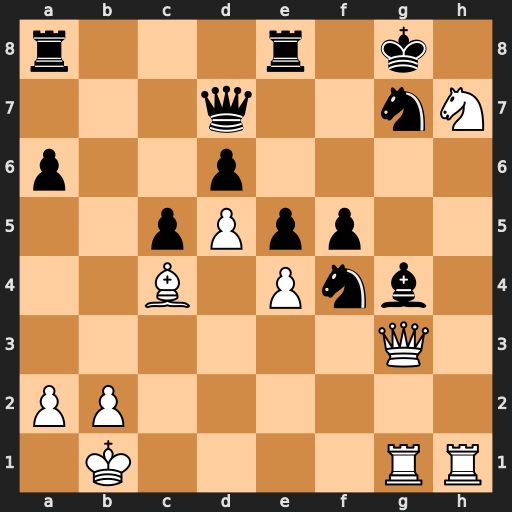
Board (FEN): r3r1k1/3q2nN/p2p4/2pPpp2/2B1Pnb1/6Q1/PP6/1K4RR
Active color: w
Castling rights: -
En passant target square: -
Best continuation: Nf6+ Kf7 Nxd7